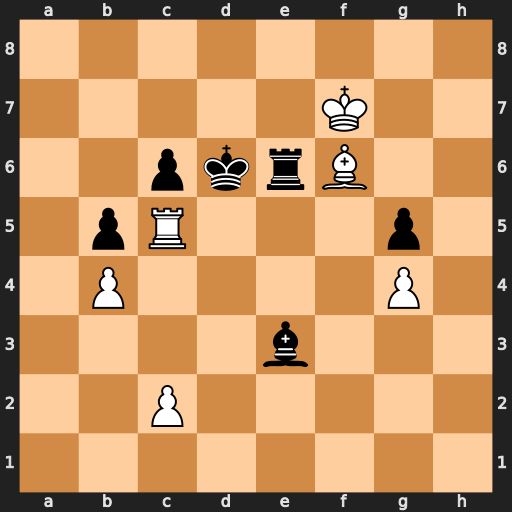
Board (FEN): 8/5K2/2pkrB2/1pR3p1/1P4P1/4b3/2P5/8
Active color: w
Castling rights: -
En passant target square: -
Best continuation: Rxc6+ Kxc6 Kxe6